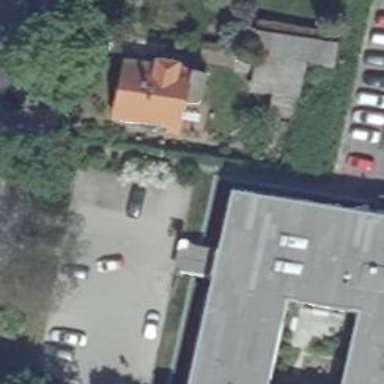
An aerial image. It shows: Pharmacy.